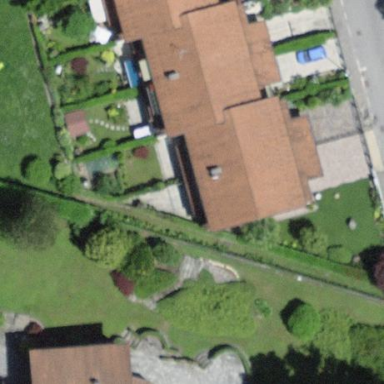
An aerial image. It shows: Gabled roofed house.